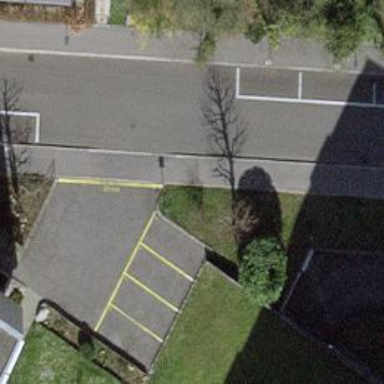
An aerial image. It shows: Parking area with surface.